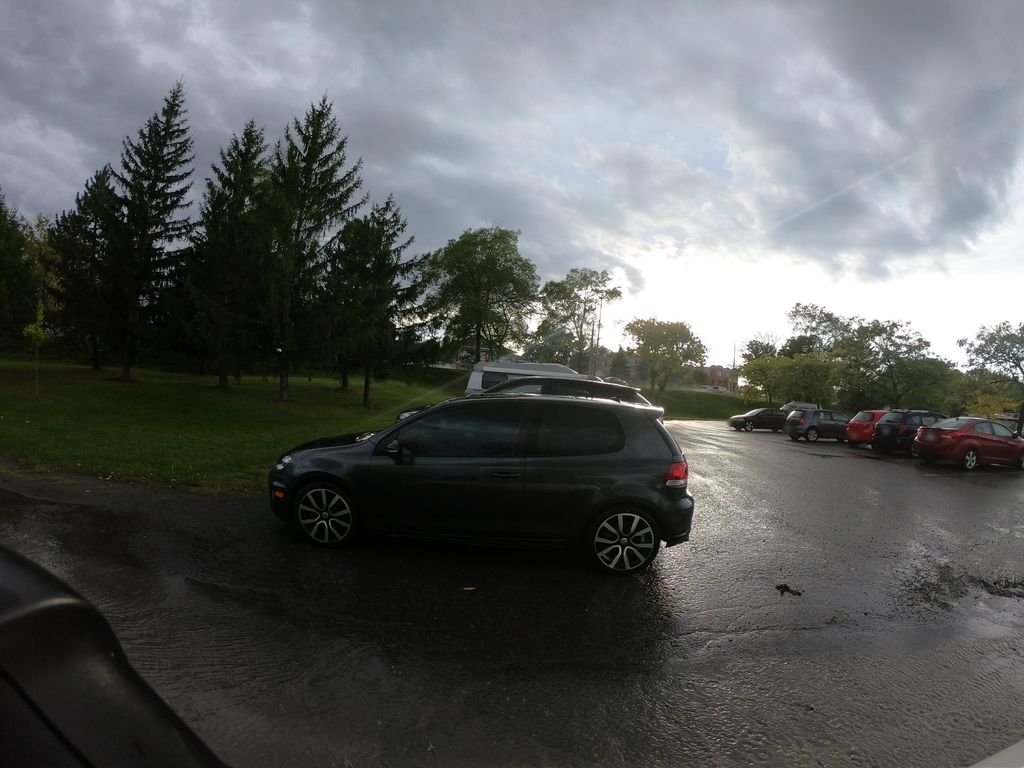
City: ottawa-gatineau